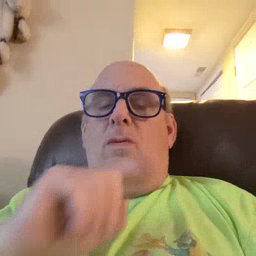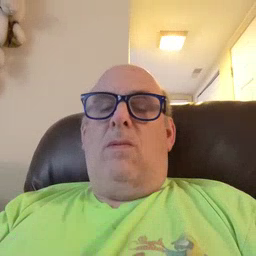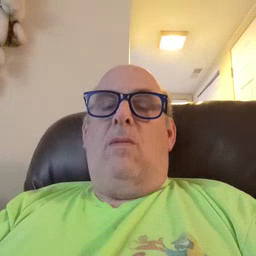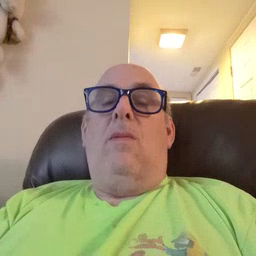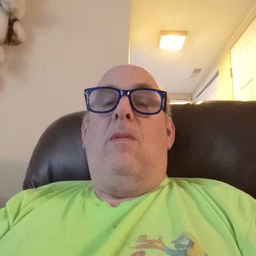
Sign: shhh